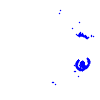
Particle: electron